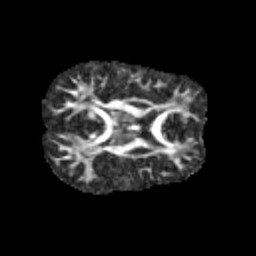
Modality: FA
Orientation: axial
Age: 9
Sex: male
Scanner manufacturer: siemens
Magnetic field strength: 3 T
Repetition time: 3.8 s
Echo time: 0.07 s